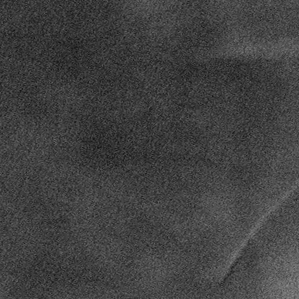
Label: frost